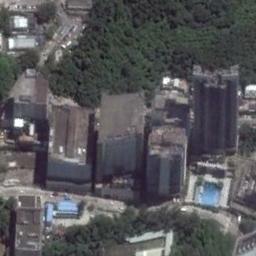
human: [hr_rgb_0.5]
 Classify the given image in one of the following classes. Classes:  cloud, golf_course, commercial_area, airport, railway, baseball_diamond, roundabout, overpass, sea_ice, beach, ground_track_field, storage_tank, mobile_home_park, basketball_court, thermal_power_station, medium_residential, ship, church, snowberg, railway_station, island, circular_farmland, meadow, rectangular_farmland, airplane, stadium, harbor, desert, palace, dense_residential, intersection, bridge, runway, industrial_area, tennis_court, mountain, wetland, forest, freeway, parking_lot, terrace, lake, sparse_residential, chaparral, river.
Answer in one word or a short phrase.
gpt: commercial_area